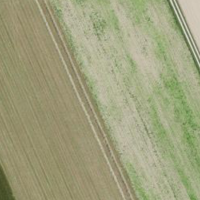
EUNIS habitat code: 52
Species observed at this site:
Lamium maculatum